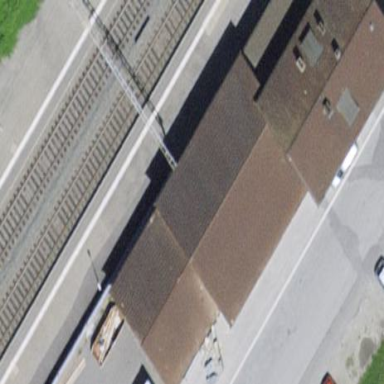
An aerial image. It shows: Train station building.